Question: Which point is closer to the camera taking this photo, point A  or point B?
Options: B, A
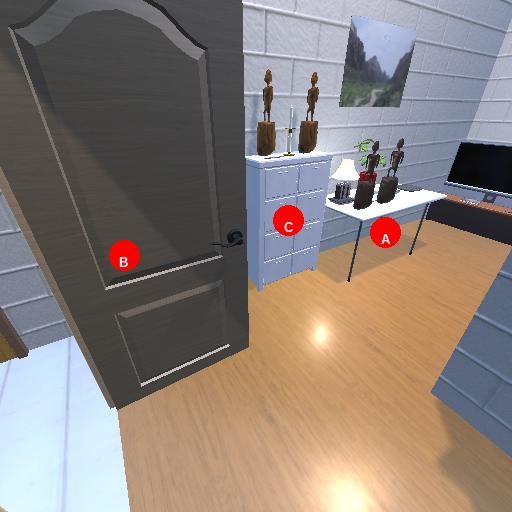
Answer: B